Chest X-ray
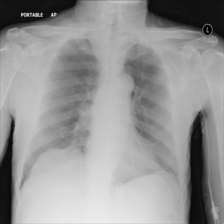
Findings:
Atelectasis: negative
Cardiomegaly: negative
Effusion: negative
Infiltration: negative
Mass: negative
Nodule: negative
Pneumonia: negative
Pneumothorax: negative
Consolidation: negative
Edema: negative
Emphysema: negative
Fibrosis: negative
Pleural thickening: negative
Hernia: negative